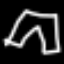
Label: pants